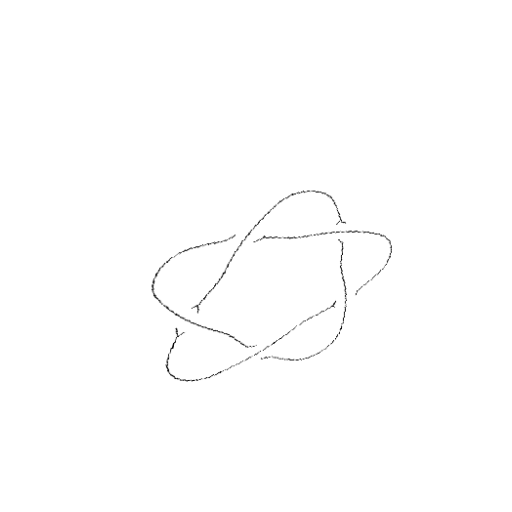
Crossing number: 5